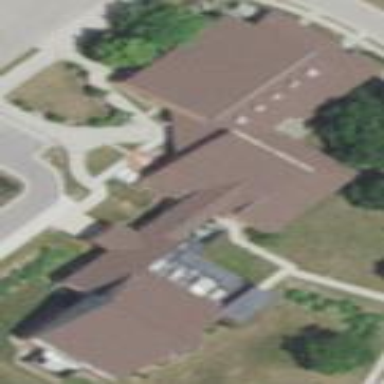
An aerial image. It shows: Building that is place of worship.